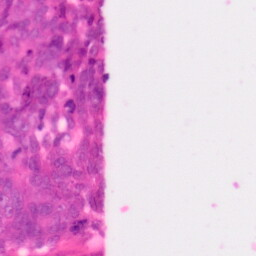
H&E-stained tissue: Colon